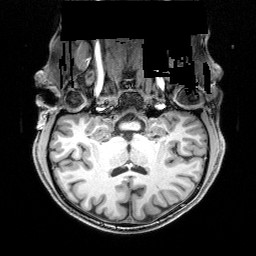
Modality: T1w
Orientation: sagittal
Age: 23
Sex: male
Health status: healthy